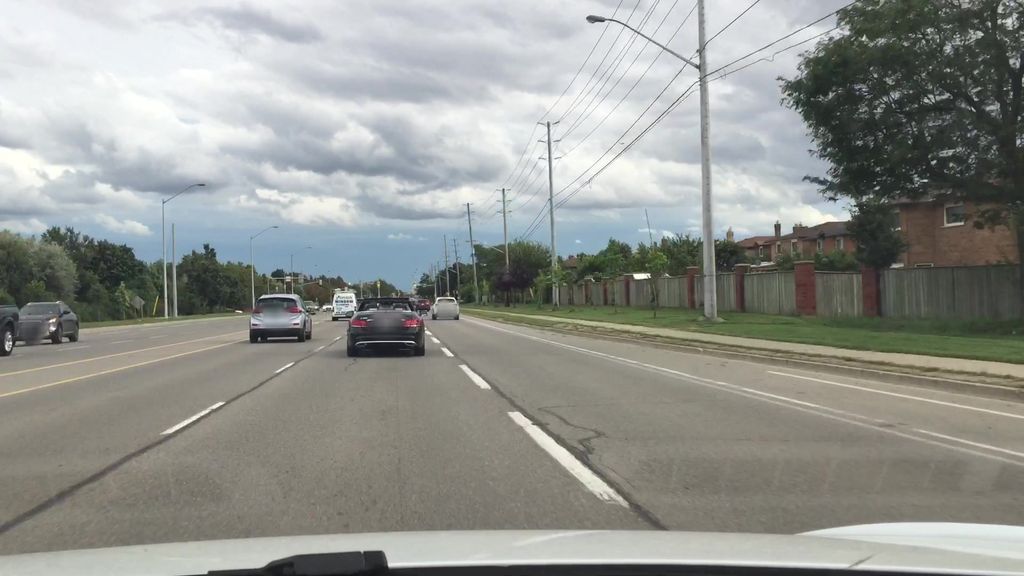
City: toronto